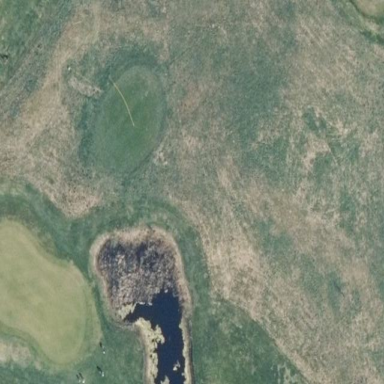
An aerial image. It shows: Rough area in golf course.